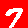
Digit: 7